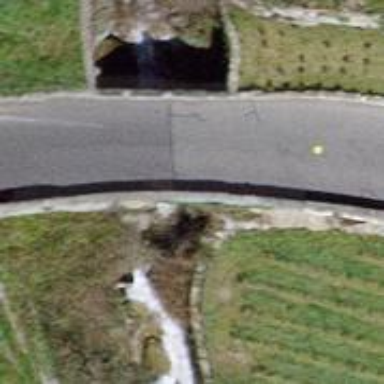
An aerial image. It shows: There is tunnel.